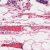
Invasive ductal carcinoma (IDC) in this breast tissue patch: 0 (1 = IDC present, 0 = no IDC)